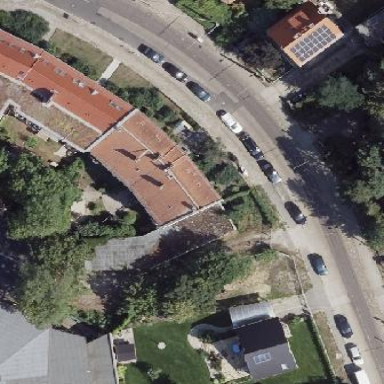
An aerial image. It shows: Saltbox-roofed apartment building.